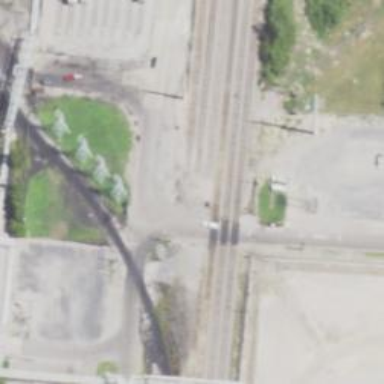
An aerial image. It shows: Railway level crossing.